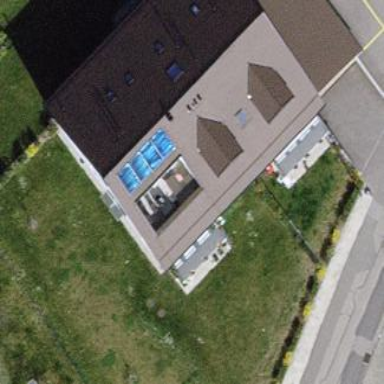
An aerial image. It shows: View of apartment building.